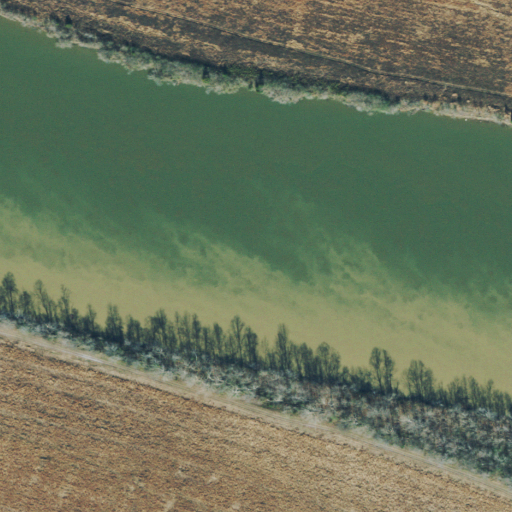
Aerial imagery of bar in Tennessee named Reids Reef containing open water, cultivated crops, woody wetlands, and herbaceous wetlands